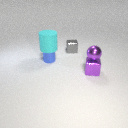
large cyan rubber cylinder above small blue metal cylinder